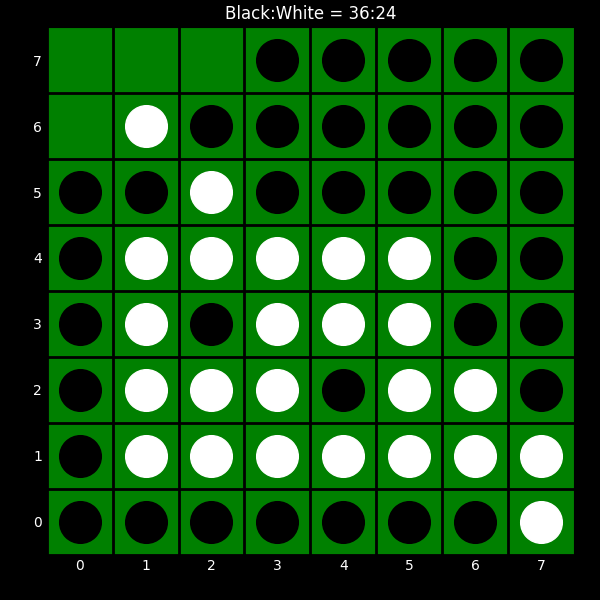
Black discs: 36
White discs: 24